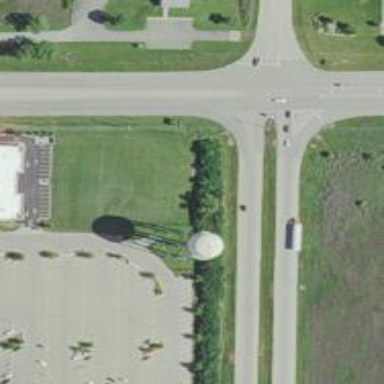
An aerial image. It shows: Water tower that is man-made.